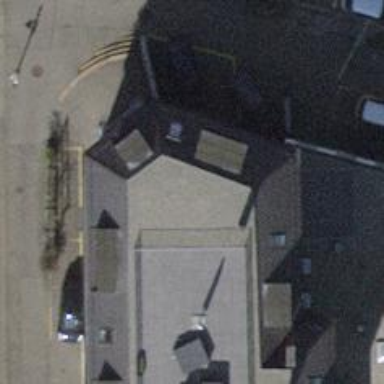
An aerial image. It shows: Community center.